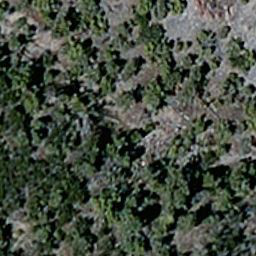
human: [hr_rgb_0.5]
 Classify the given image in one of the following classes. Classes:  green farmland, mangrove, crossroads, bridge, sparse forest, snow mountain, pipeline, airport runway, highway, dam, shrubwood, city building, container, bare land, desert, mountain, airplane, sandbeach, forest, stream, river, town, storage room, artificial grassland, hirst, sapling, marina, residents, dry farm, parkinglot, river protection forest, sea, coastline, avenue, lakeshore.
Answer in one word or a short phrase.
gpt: sparse forest